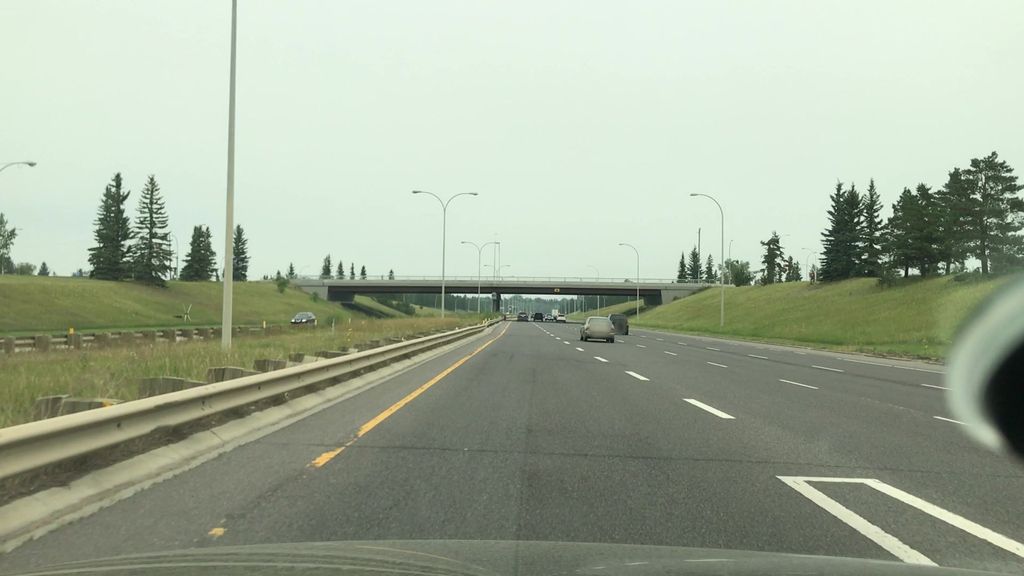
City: edmonton